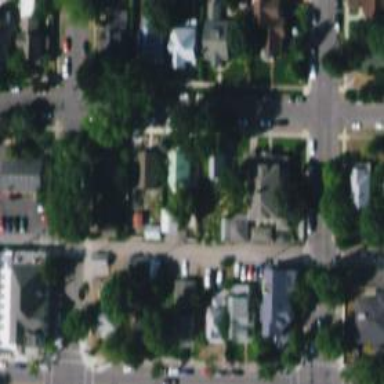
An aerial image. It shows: Alley classified as service road.